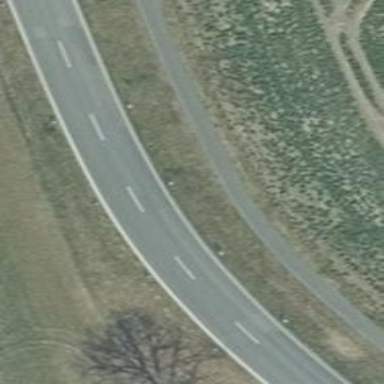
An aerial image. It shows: Asphalt cycleway.